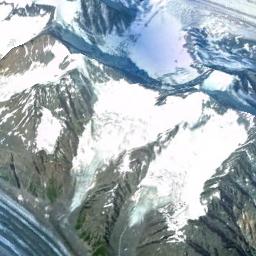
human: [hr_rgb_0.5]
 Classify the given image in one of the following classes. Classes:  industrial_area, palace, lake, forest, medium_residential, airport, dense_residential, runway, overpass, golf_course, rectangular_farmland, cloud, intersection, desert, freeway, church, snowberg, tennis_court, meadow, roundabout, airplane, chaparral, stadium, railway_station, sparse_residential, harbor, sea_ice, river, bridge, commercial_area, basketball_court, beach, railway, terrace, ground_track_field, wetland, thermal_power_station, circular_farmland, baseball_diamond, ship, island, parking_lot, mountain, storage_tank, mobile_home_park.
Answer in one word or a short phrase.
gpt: snowberg